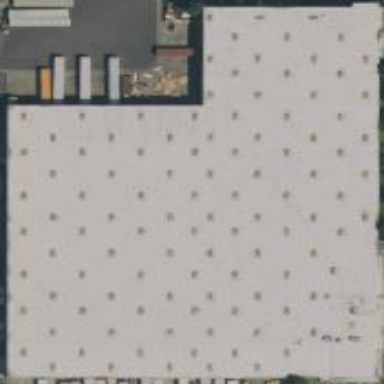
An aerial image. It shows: Warehouse building.